Question: When I publish a page on Blogger with a video, the mobile version of the page does not fit the video. Please see attached screen shot below. An example of a blog page where this happens:
<URL>

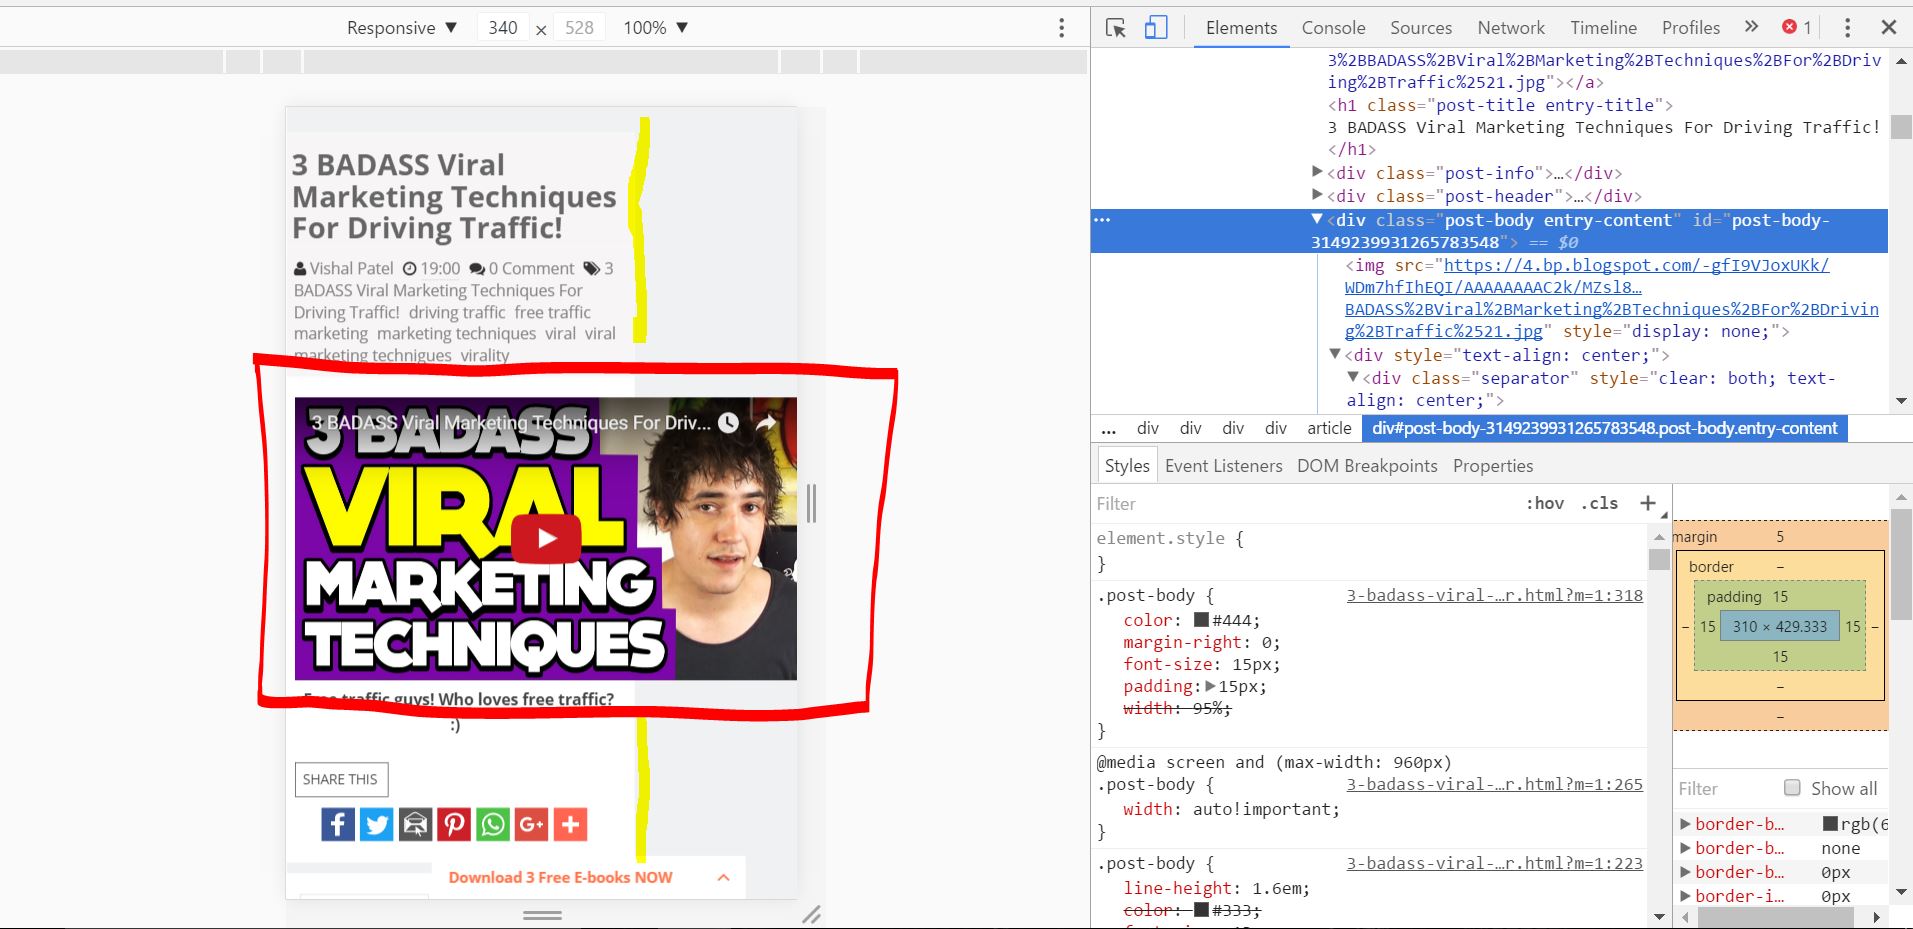
Answer: Go to > . then in the '<head>' search for this tag ']]></b:skin>' and put this code before it.
'''
.post-body iframe {
max-width: 100%;
}
'''